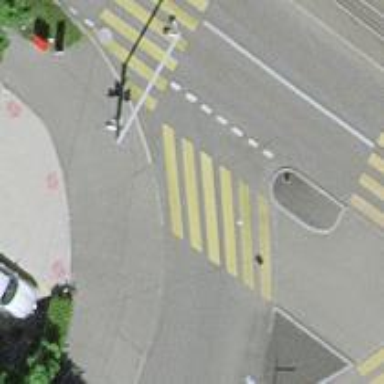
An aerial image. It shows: Marked zebra crossing on paved footway.